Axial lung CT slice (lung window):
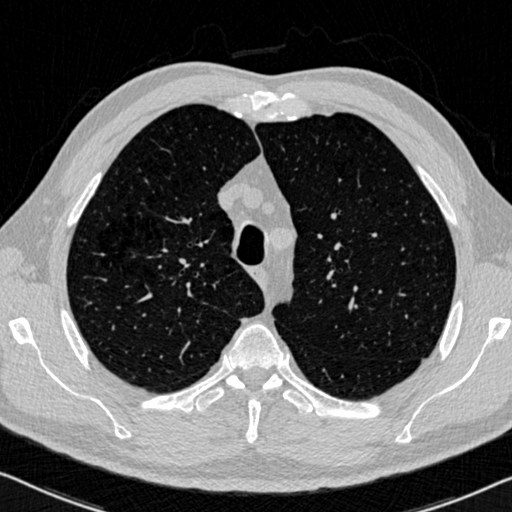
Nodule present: no